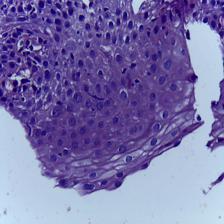
Diagnosis: Normal